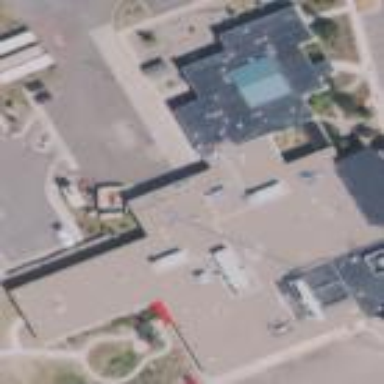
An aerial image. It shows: Hospital building.